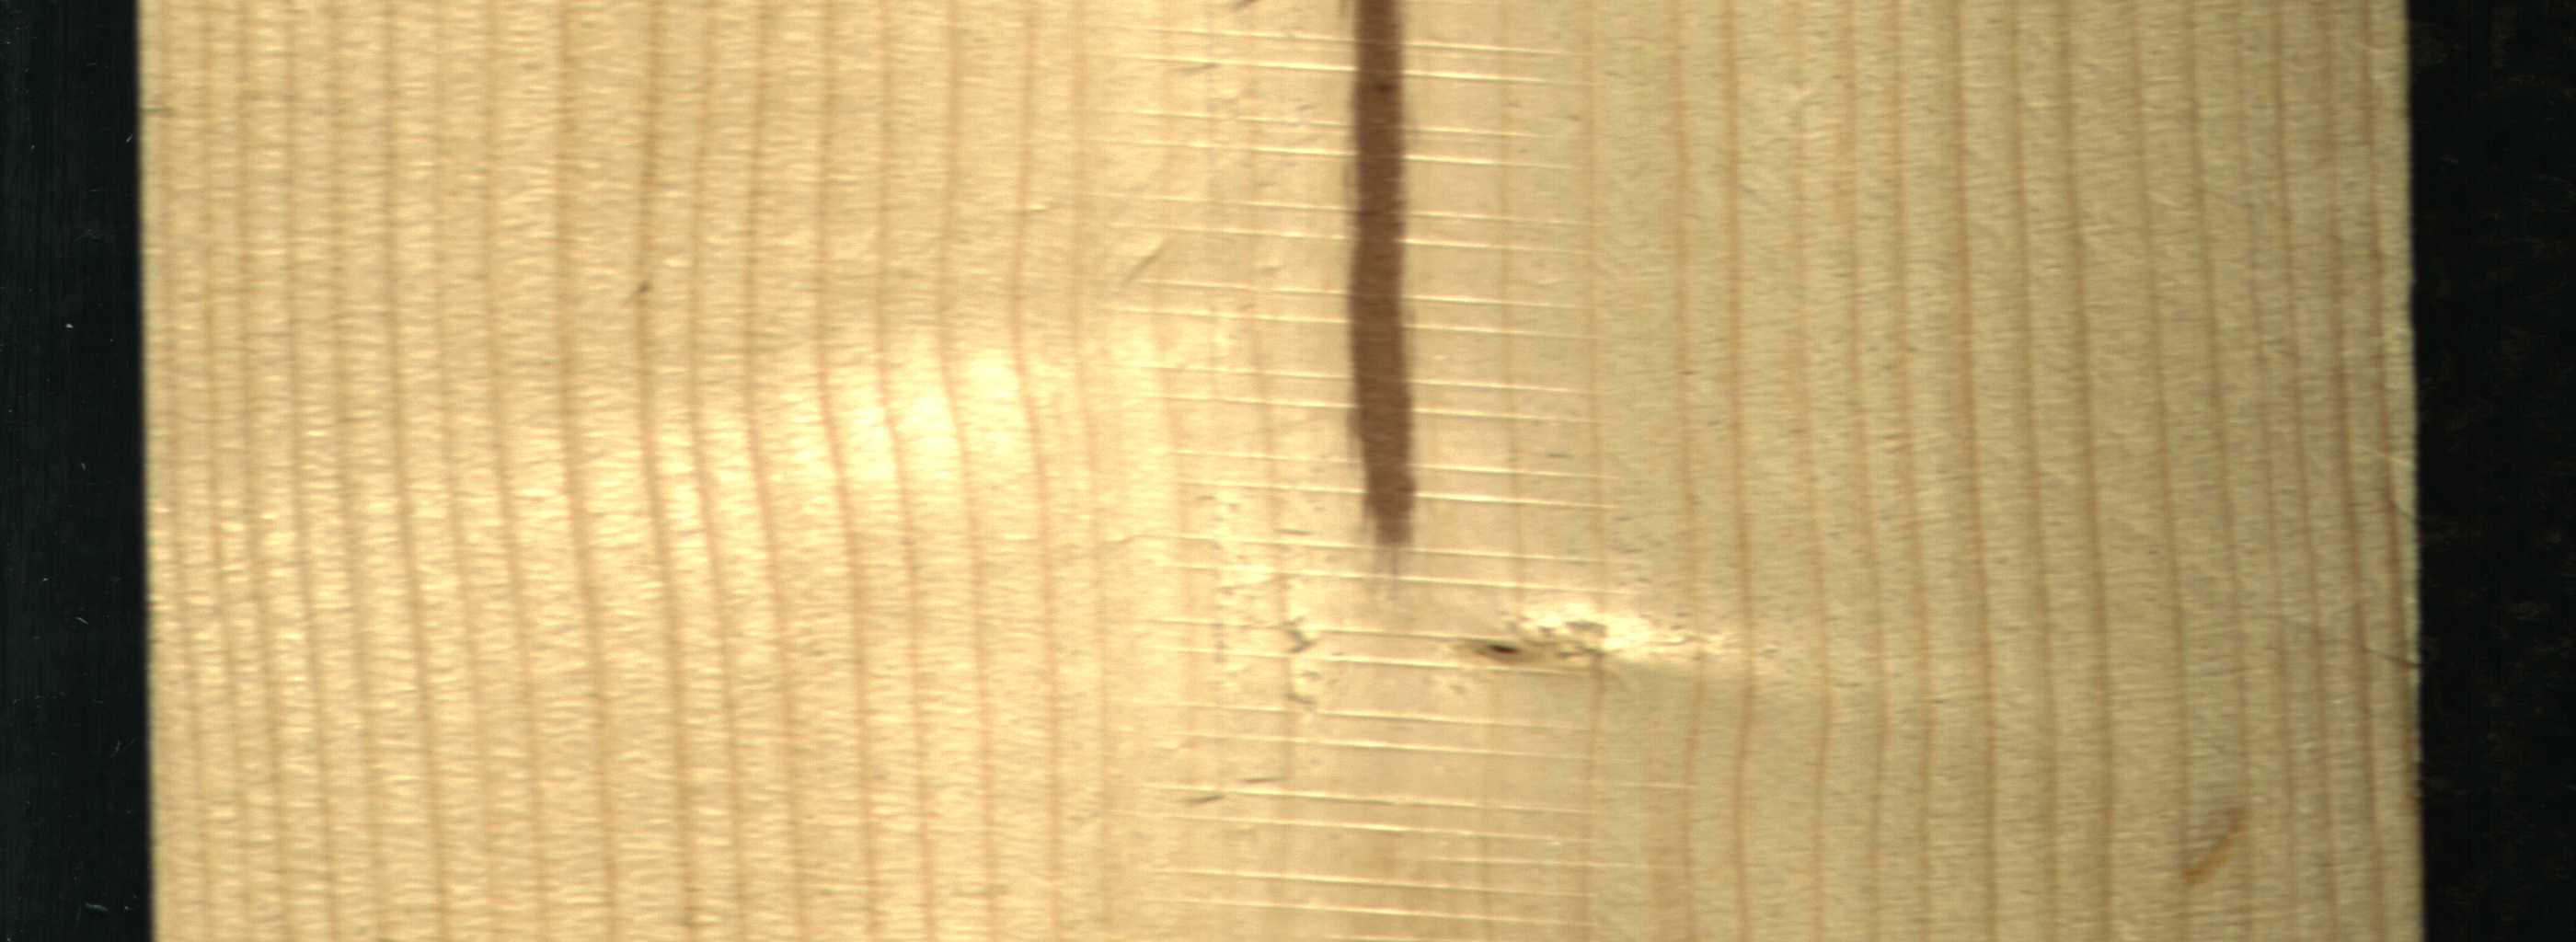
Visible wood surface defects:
Marrow
resin
Live_Knot